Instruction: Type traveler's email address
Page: traveler
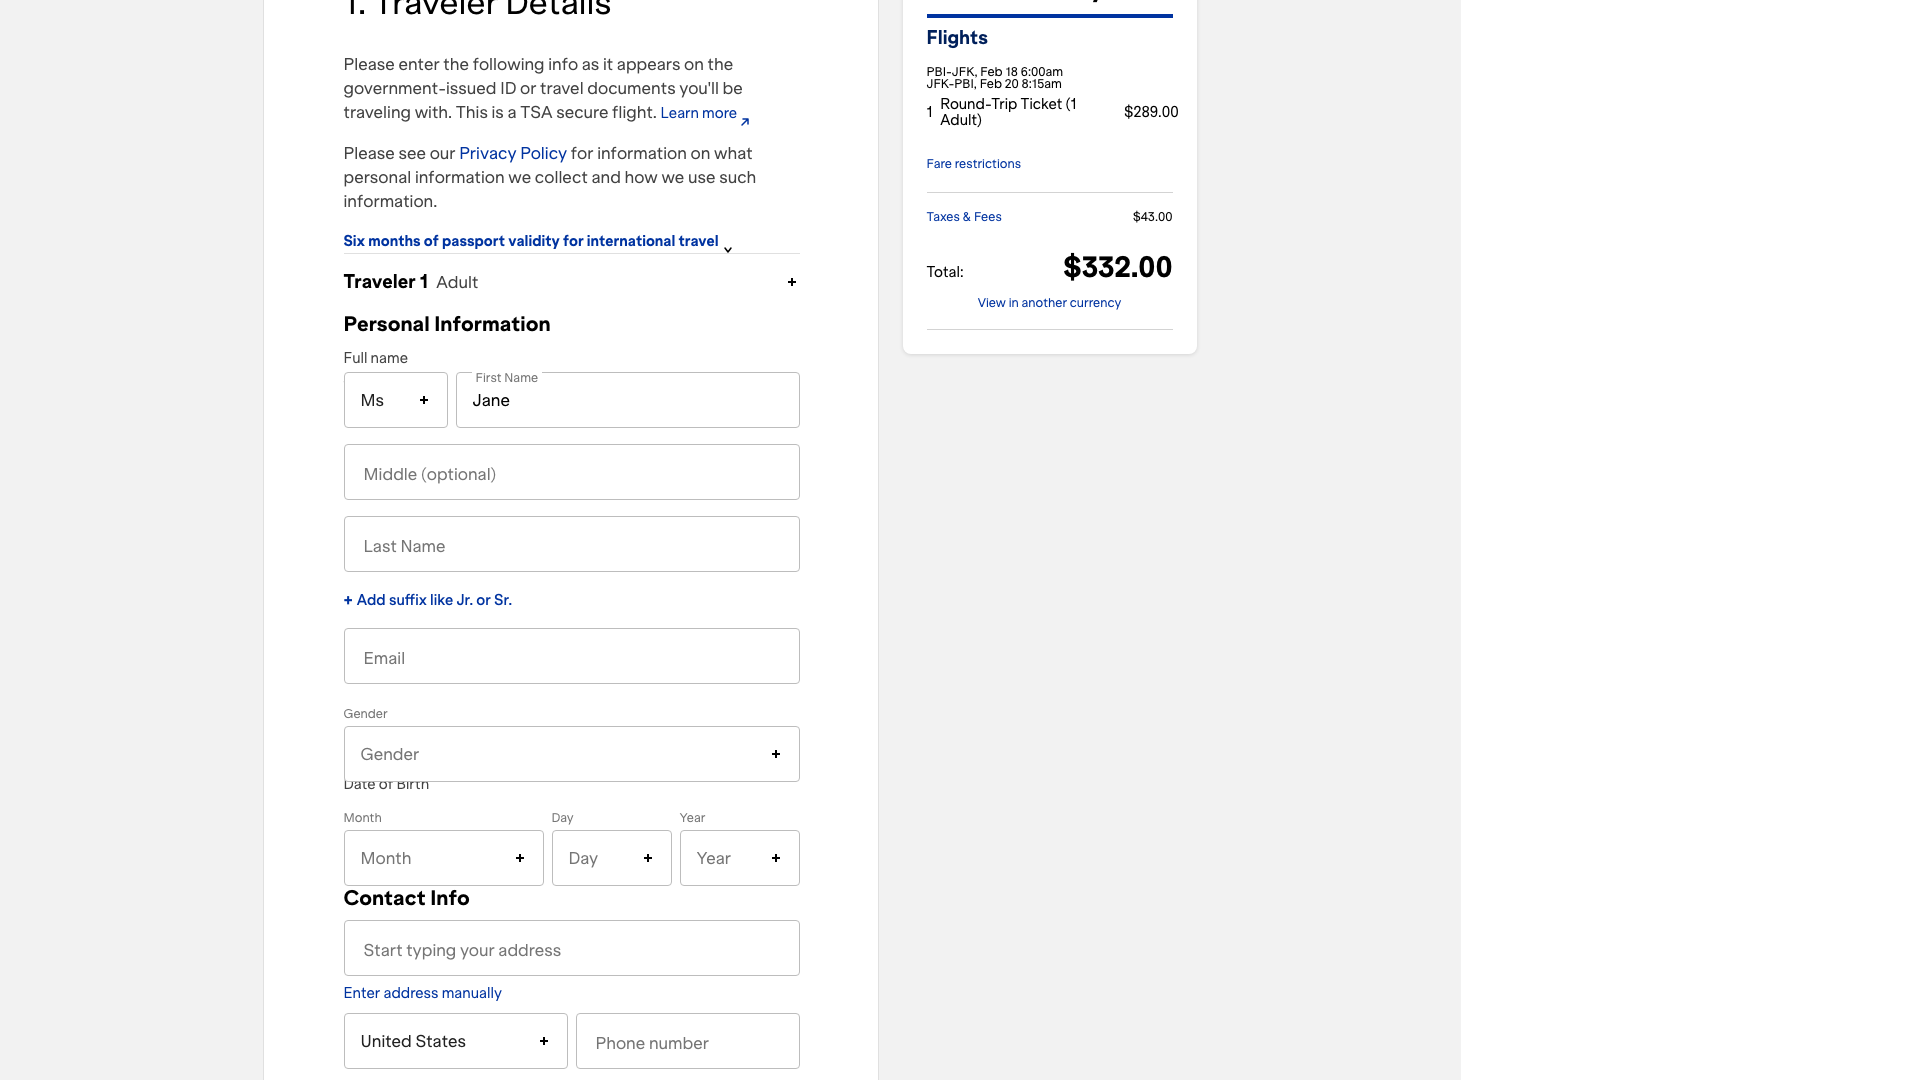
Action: type